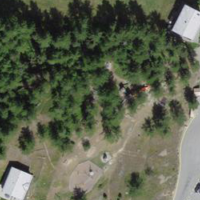
EUNIS habitat code: 55
Species observed at this site:
Orchis mascula
Saxifraga paniculata
Dactylorhiza majalis